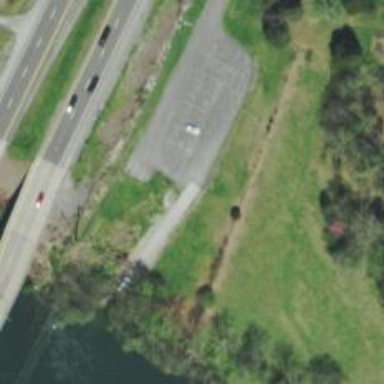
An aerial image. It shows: Slipway on service road for leisure land activities.